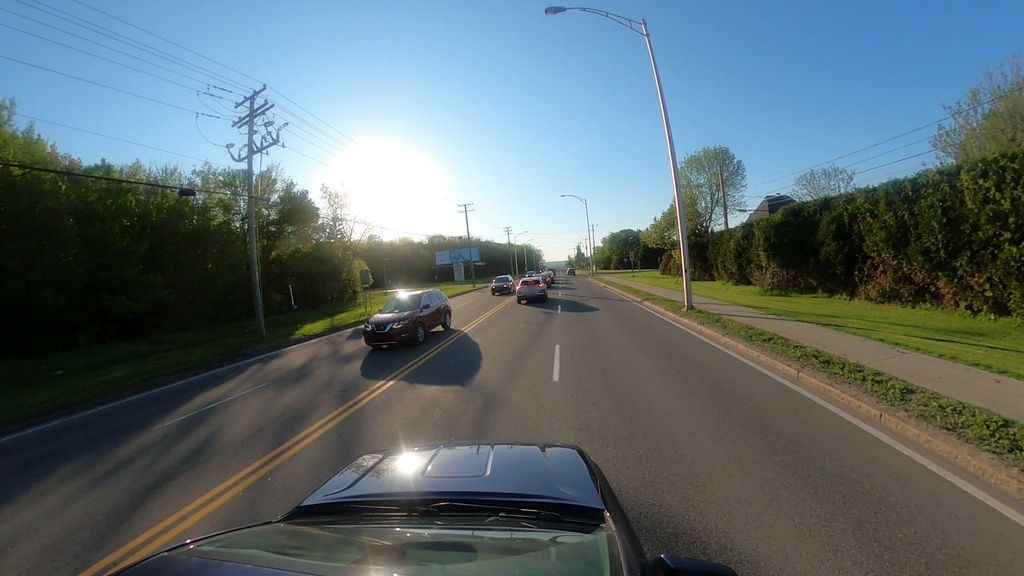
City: quebec_city